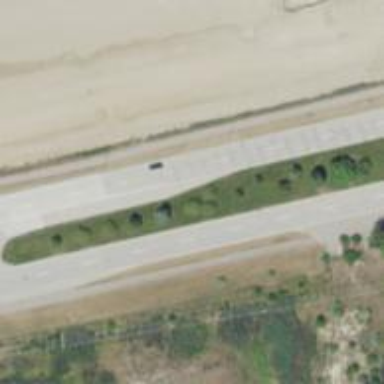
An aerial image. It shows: Secondary link road.